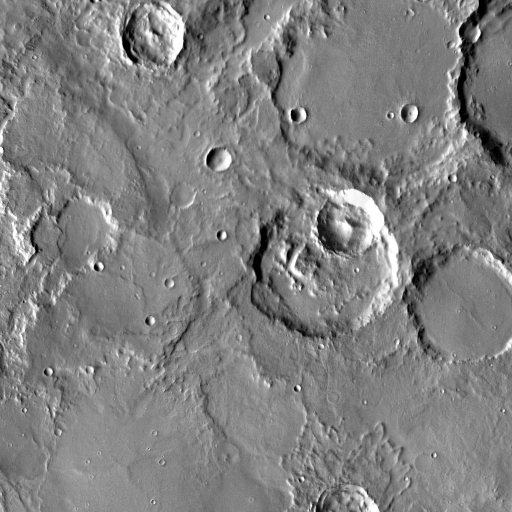
Crater classes present: Background, Other, Layered, Buried, Secondary